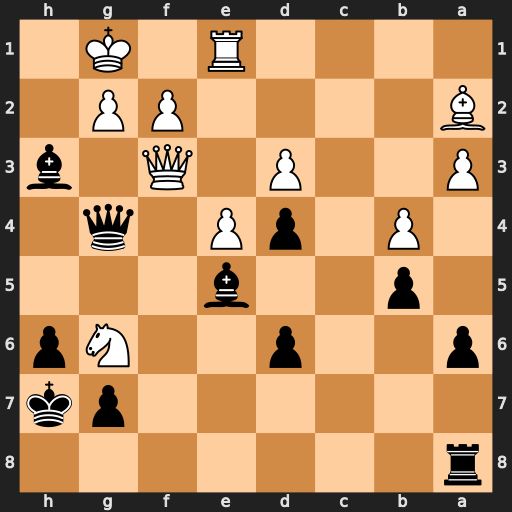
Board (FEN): r7/6pk/p2p2Np/1p2b3/1P1pP1q1/P2P1Q1b/B4PP1/4R1K1
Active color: b
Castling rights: -
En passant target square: -
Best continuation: Qxf3 gxf3 Kxg6